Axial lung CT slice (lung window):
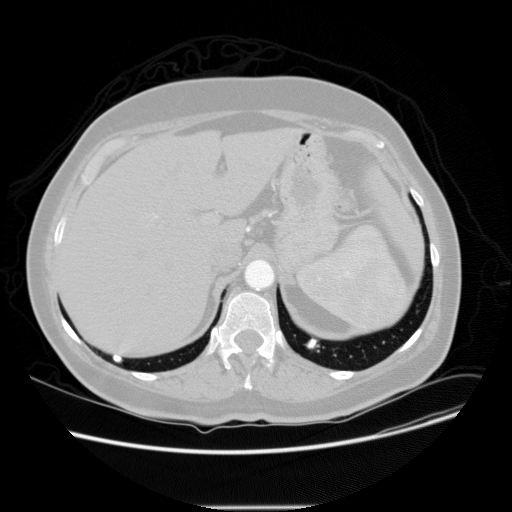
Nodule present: yes
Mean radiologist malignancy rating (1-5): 2